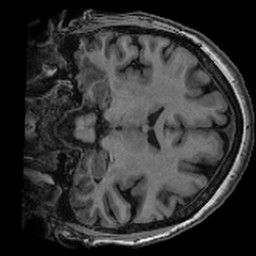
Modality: T1w
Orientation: coronal
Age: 53
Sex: female
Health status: ill
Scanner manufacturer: ge
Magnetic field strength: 3 T
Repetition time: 0.008164 s
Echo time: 0.003184 s